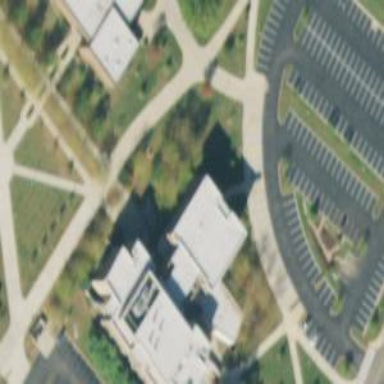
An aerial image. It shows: University building with flat grey roof. The building itself is tan in color.